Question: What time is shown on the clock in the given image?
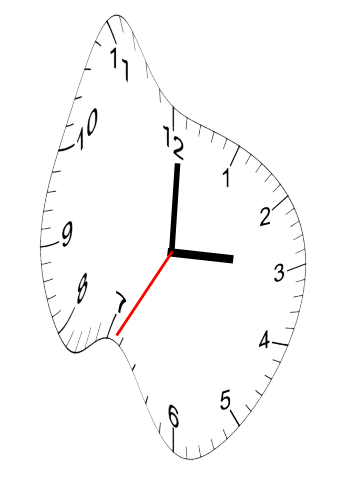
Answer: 03:00:35